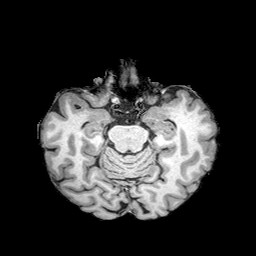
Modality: T1w
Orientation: coronal
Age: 76
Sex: female
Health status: healthy